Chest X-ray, AP view. Patient: 35 years old, sex F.
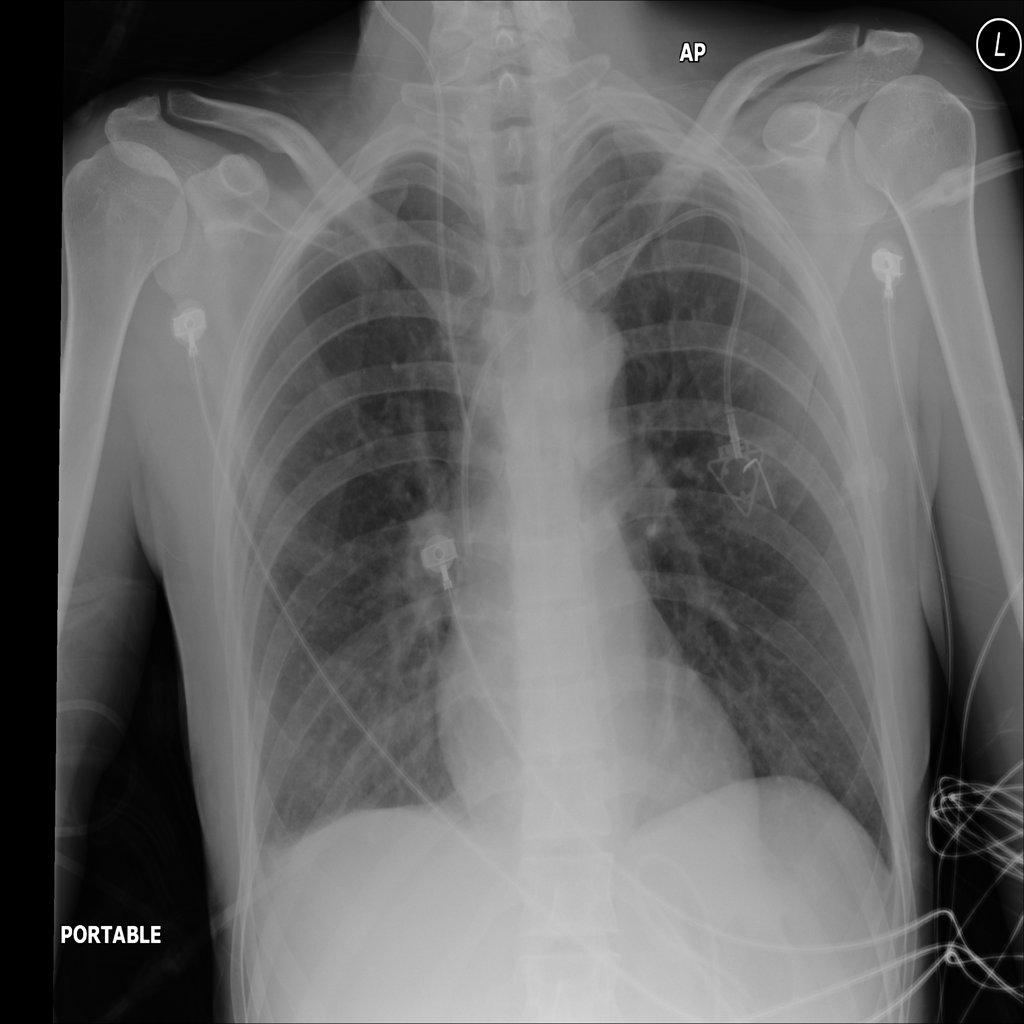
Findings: Effusion, Nodule